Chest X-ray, AP view. Patient: 31 years old, sex M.
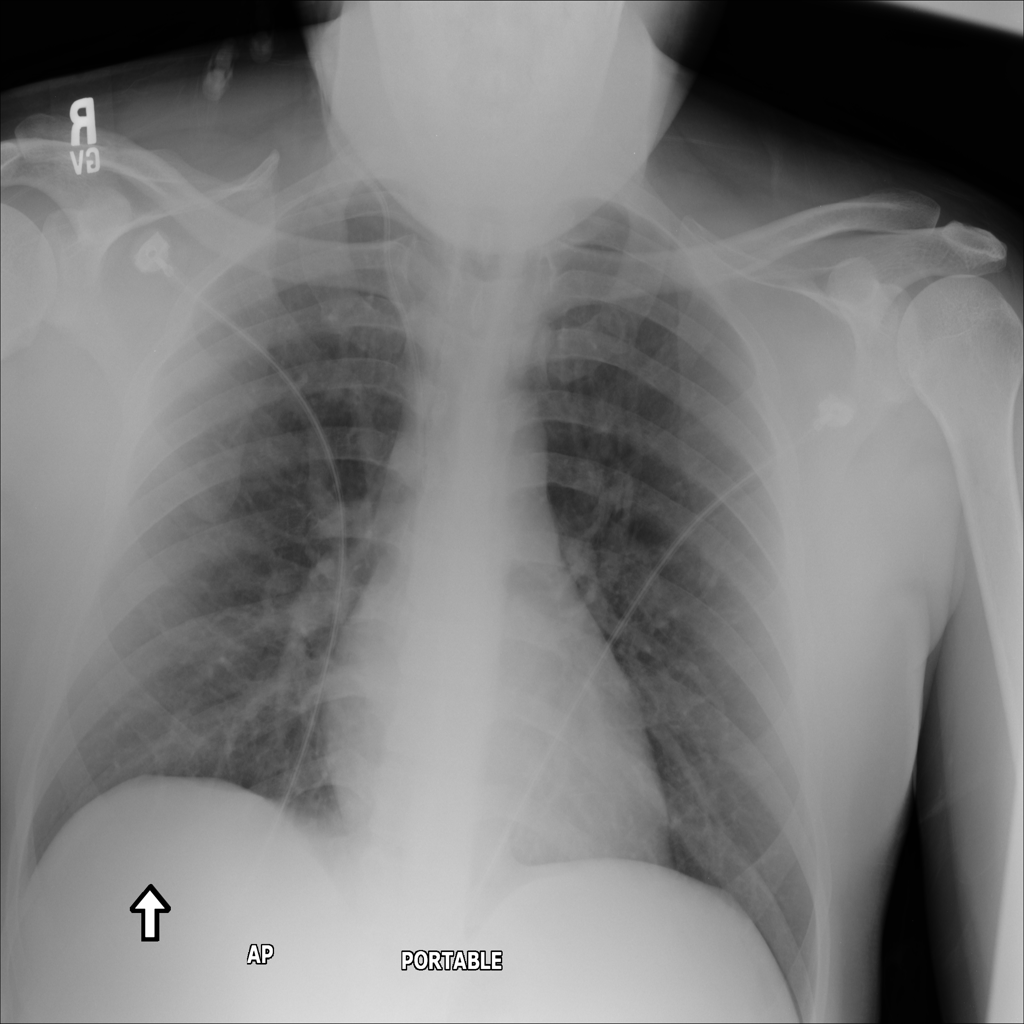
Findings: No Finding